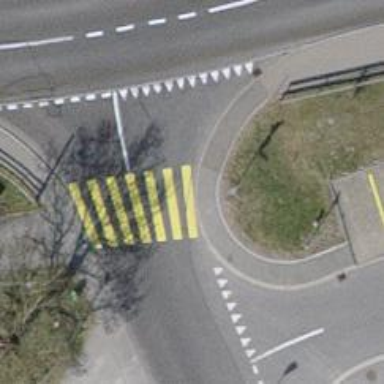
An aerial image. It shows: Uncontrolled crossing on the road.